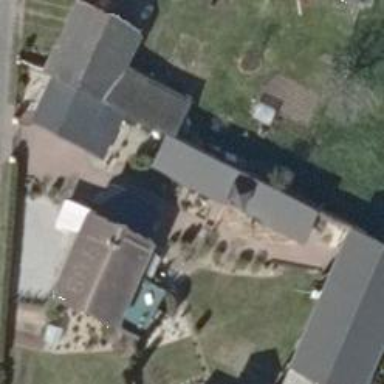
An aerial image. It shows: Group of garages.